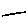
Label: line